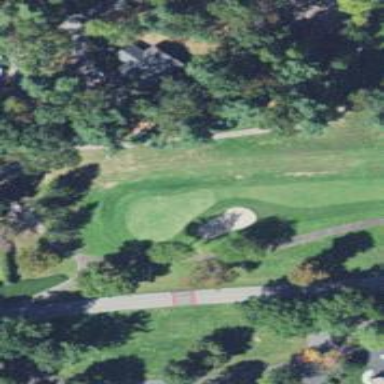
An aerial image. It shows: Golf hole.